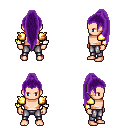
a pixel art fantasy rpg character, male body template, human, light skin, gold arm armor, metal pants, purple extra-long topknot hairstyle, four views (front, back, left, right), 2x2 character sprite sheet, small pixel art, hard edges, no anti-aliasing